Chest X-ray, AP view. Patient: 35 years old, sex M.
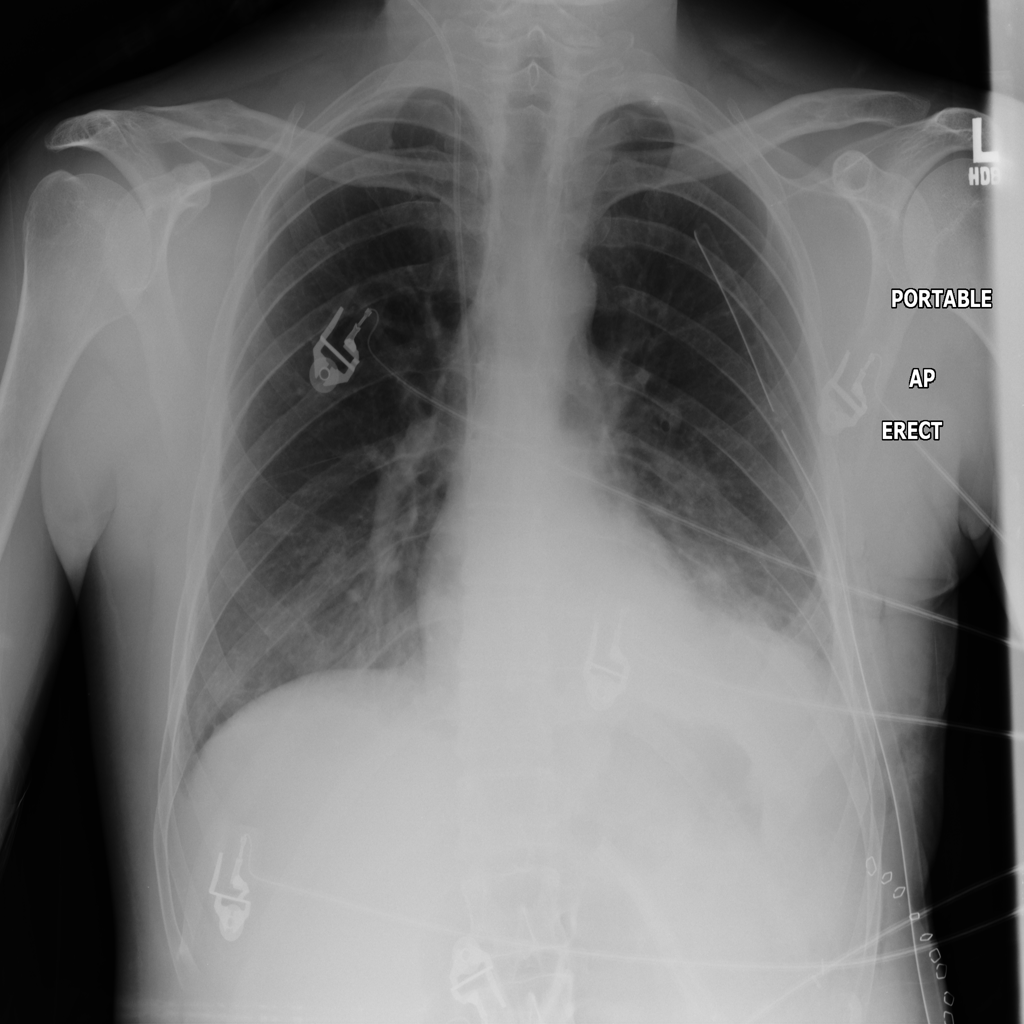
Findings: Atelectasis, Consolidation